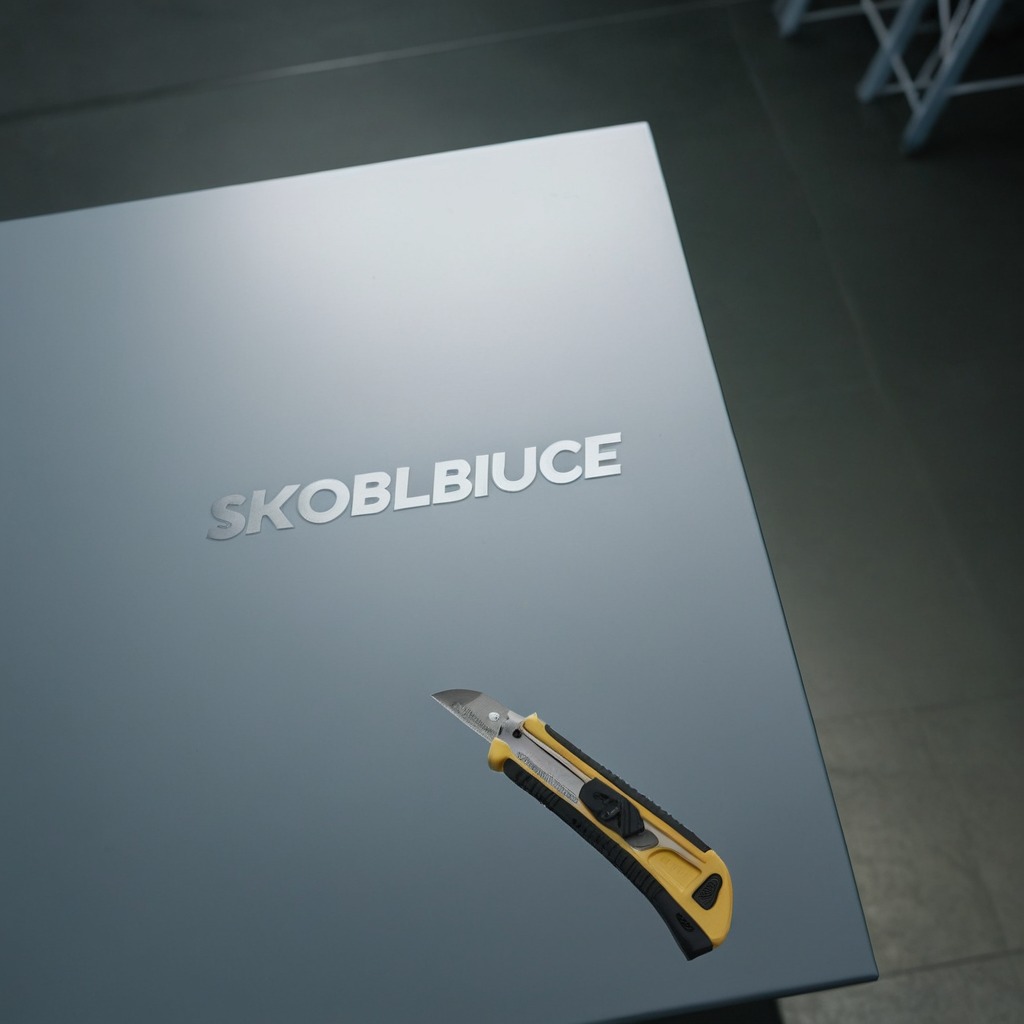
A utility knife lying on the toolbox surface in an airplane hangar workshop 8K